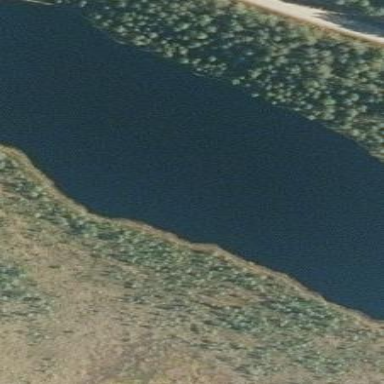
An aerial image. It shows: Peaceful pond surrounded by nature.